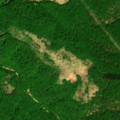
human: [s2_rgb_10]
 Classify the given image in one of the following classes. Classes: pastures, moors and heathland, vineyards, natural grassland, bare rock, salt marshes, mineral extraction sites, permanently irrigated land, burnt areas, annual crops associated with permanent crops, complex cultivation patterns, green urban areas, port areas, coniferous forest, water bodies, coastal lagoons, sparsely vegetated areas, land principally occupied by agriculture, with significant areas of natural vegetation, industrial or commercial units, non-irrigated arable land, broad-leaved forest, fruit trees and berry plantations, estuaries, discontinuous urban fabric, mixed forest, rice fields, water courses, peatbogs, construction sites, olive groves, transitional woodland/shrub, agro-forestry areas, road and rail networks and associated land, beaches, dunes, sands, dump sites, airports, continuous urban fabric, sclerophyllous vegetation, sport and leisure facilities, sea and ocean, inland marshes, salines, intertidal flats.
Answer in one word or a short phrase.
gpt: land principally occupied by agriculture, with significant areas of natural vegetation, broad-leaved forest